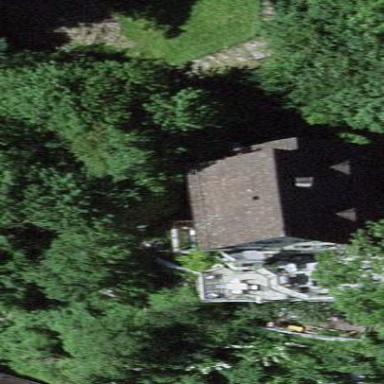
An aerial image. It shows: Detached building.